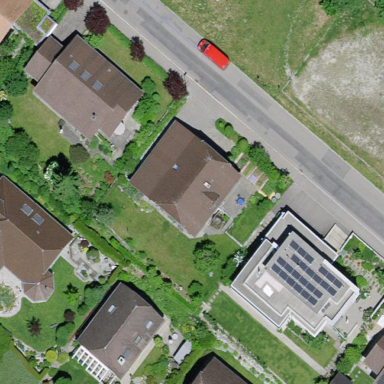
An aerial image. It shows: Residential building.